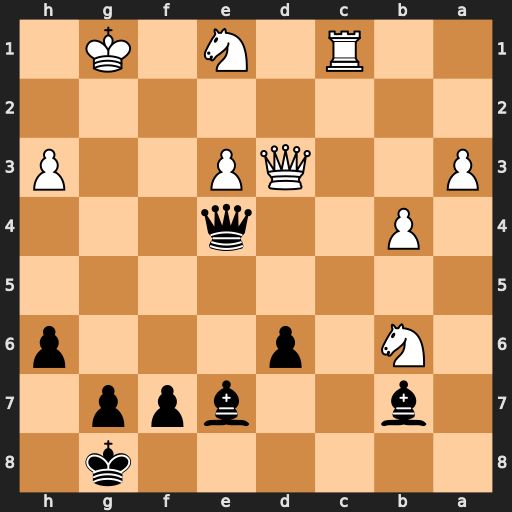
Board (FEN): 6k1/1b2bpp1/1N1p3p/8/1P2q3/P2QP2P/8/2R1N1K1
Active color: b
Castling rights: -
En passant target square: -
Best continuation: Qh1+ Kf2 Qh2+ Kf1 Bh4